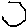
Label: hexagon